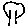
Label: tree